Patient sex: M
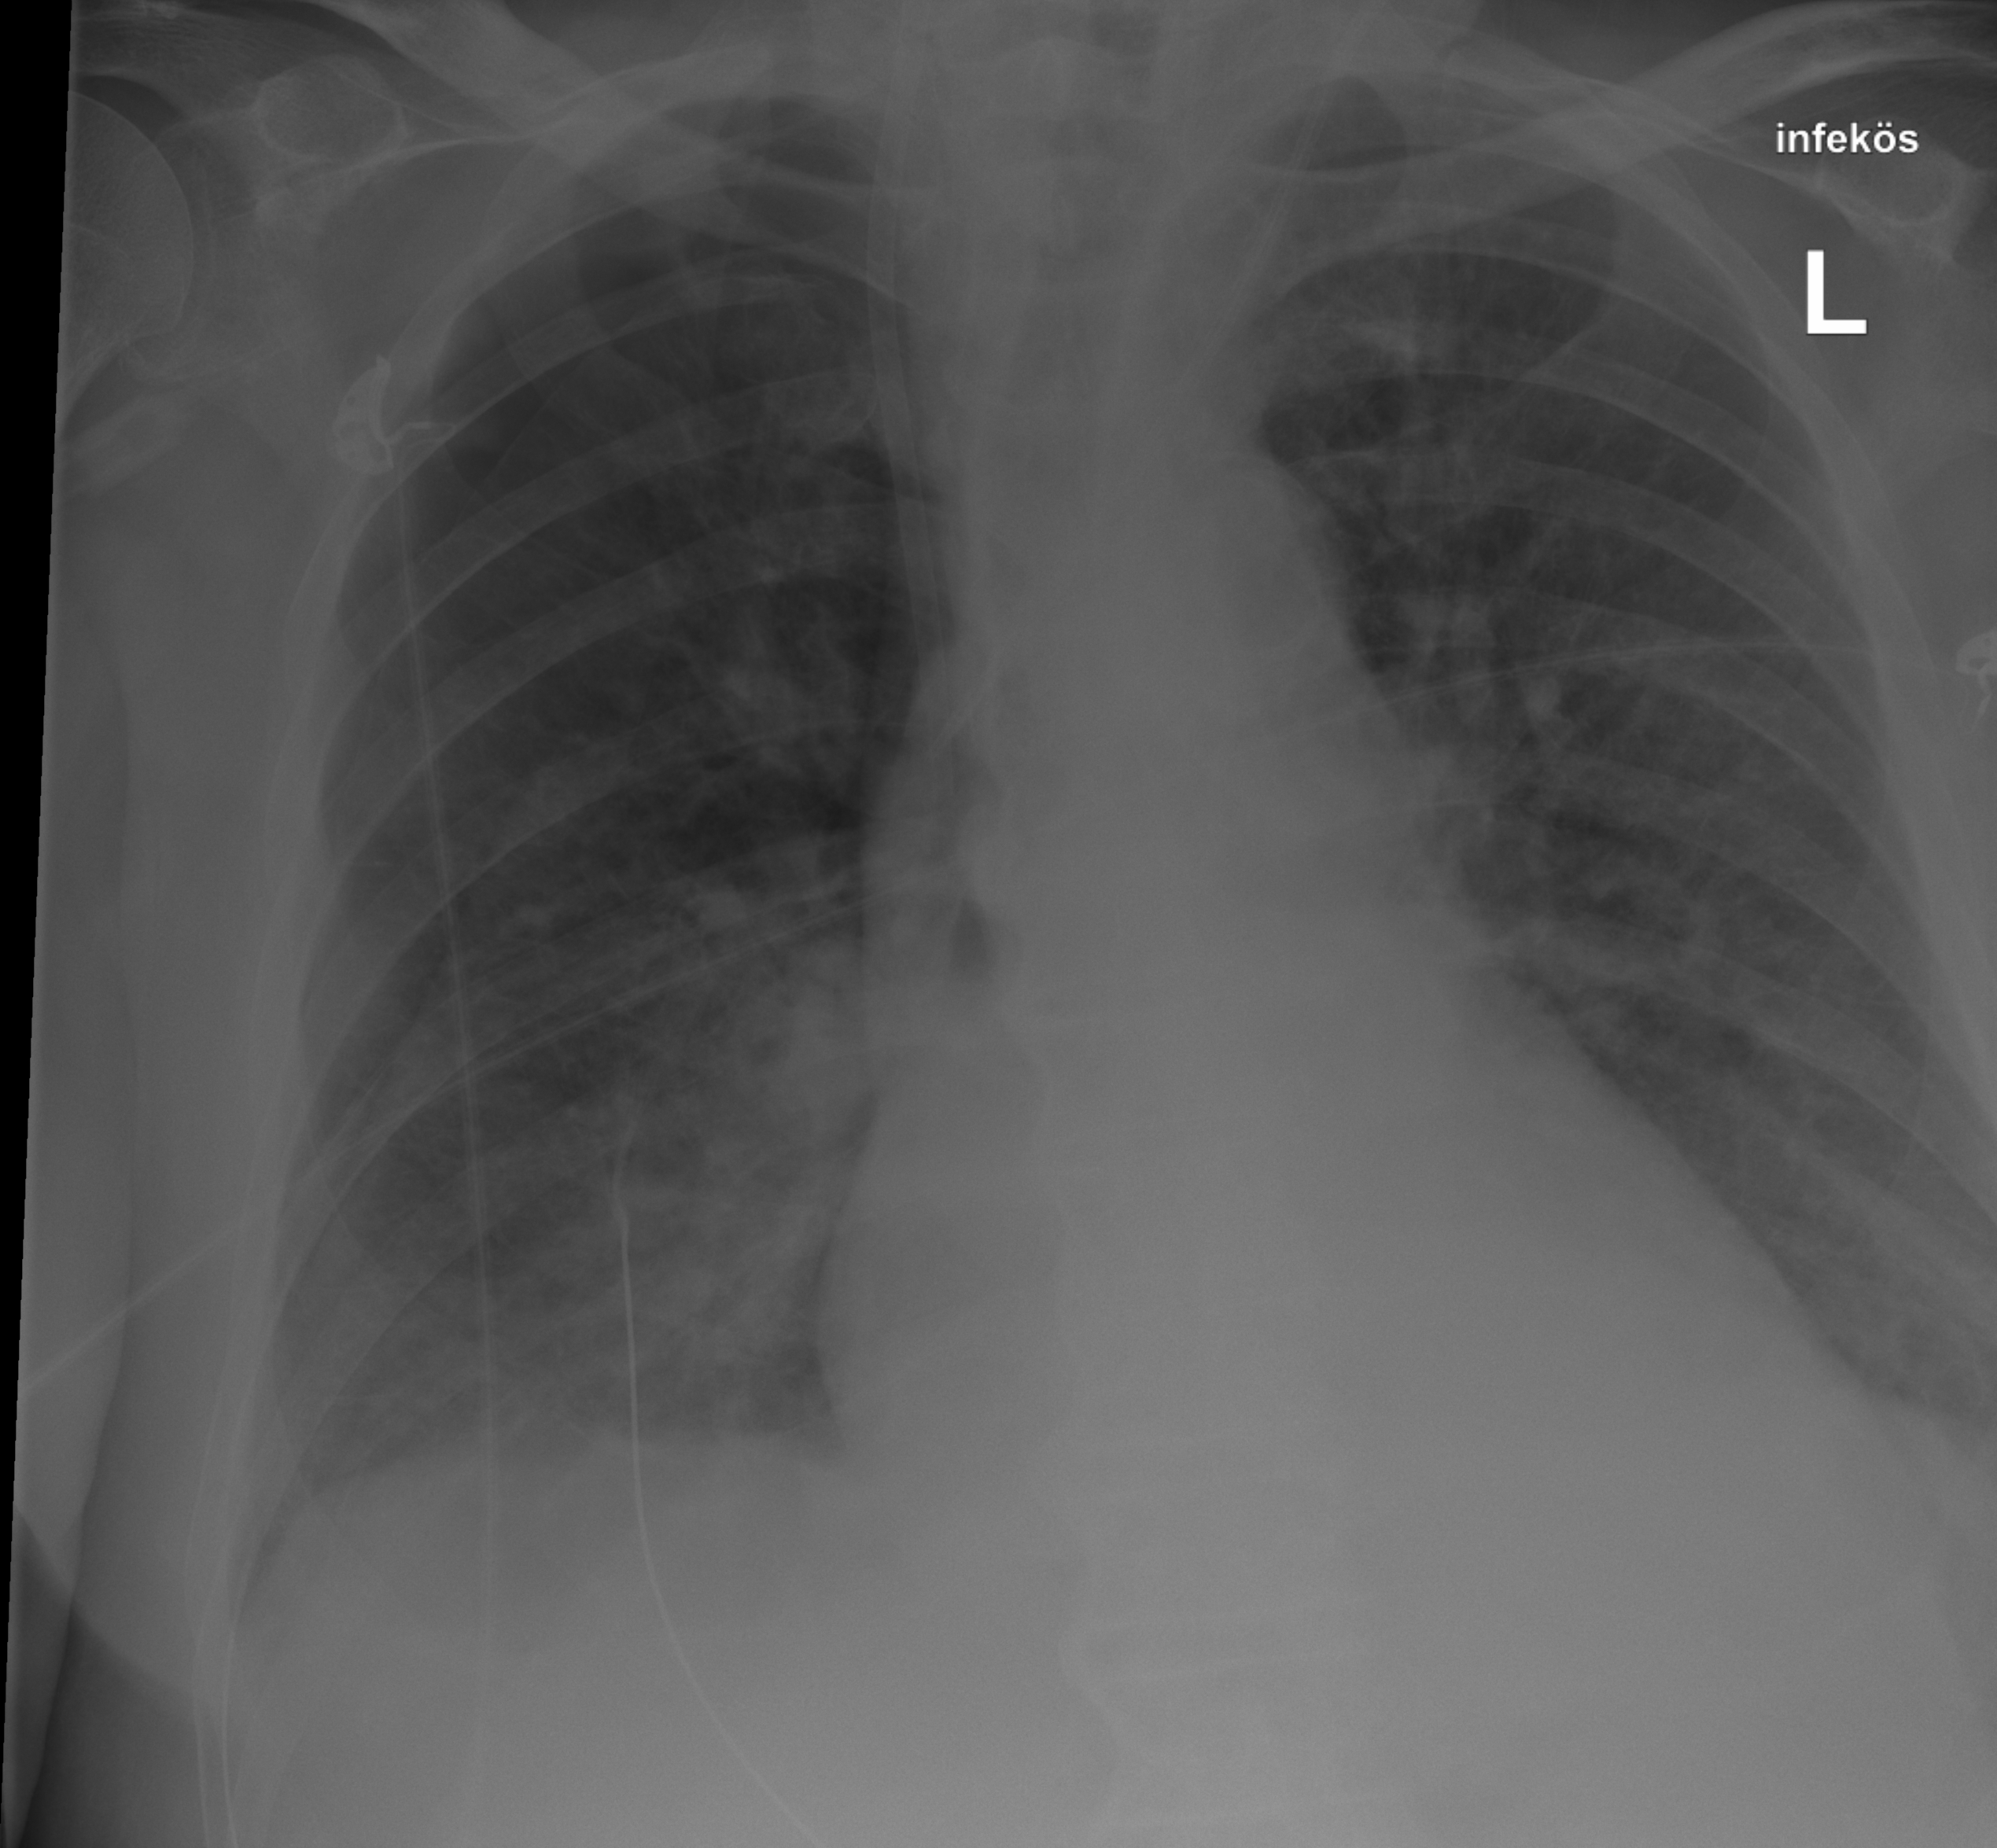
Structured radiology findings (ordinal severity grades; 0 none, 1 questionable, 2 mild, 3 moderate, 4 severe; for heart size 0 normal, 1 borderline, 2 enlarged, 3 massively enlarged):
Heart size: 1
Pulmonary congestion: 2
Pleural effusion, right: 0
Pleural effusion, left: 0
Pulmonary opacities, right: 1
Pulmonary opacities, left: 1
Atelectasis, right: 2
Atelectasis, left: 2